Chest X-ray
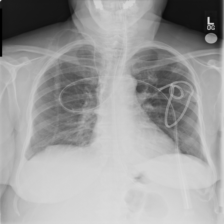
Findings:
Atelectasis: negative
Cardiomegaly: negative
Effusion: negative
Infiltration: negative
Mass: negative
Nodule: negative
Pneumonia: negative
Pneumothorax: negative
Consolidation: negative
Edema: negative
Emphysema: negative
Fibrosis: negative
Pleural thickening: negative
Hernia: negative